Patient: sex M, age 71
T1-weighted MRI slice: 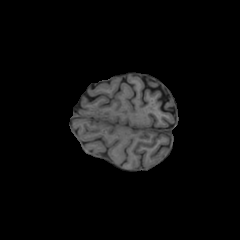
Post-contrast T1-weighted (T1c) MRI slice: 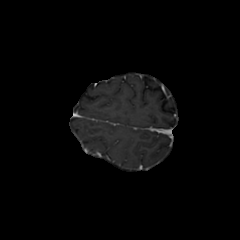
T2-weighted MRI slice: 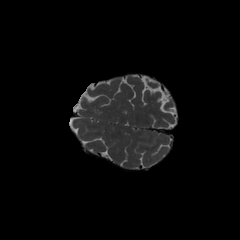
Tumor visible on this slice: no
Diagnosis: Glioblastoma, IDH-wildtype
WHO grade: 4